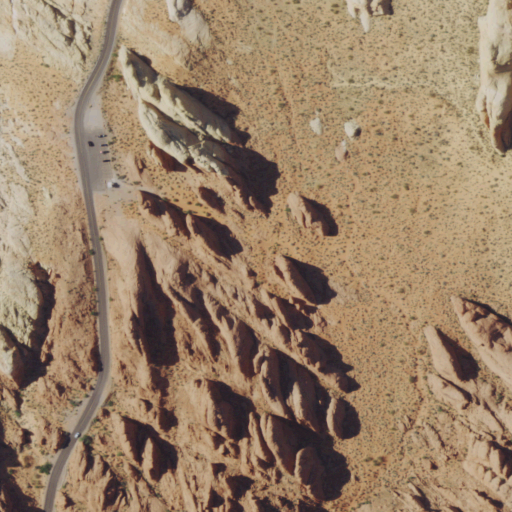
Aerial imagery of rock in Nevada named Rainbow vista containing grassland, barren land, and shrub